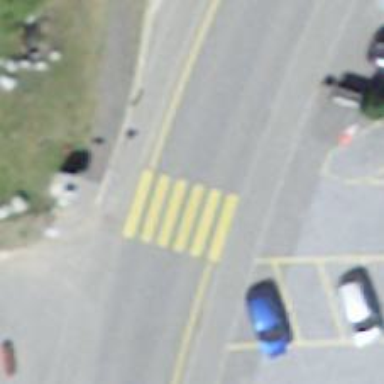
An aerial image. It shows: Marked crossing on the road.